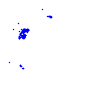
Particle: kaon